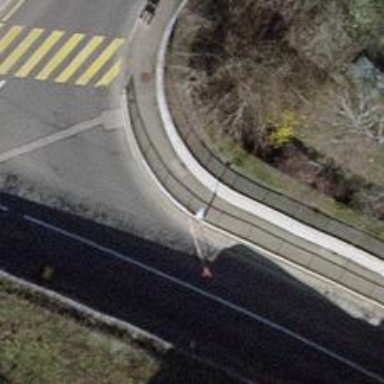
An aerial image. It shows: Asphalt sidewalk.